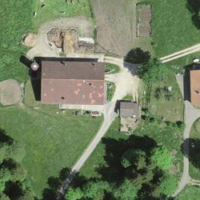
EUNIS habitat code: 24
Species observed at this site:
Moehringia trinervia